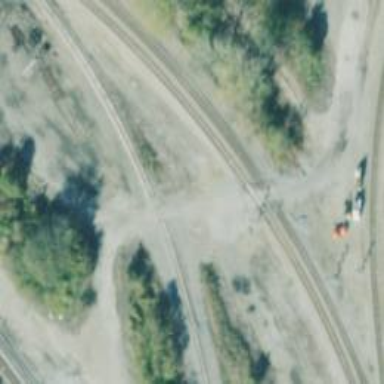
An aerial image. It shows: Level crossing along the railway.